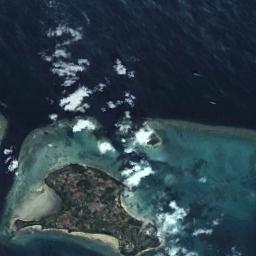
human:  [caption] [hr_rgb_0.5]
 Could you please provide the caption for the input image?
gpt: The island with a large reef and some vegetation is surrounded by deep blue waters .

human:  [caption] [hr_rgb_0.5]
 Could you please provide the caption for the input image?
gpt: Different islands have different sizes of vegetation .

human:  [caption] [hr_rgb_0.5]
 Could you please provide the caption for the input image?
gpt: The land on the island is uneven .

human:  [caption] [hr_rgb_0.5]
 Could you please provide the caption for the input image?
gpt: The irregularly shaped island is surrounded by blue sea water, And the island has a green and yellow-brown intersecting color .

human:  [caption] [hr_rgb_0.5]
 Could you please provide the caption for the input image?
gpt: There are some white clouds over the island on a blue sea .